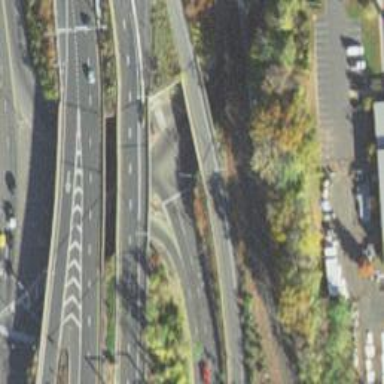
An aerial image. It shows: Secondary link road.